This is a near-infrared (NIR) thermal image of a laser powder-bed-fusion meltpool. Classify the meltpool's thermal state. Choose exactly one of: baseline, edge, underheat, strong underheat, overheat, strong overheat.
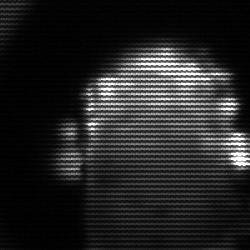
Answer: baseline